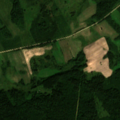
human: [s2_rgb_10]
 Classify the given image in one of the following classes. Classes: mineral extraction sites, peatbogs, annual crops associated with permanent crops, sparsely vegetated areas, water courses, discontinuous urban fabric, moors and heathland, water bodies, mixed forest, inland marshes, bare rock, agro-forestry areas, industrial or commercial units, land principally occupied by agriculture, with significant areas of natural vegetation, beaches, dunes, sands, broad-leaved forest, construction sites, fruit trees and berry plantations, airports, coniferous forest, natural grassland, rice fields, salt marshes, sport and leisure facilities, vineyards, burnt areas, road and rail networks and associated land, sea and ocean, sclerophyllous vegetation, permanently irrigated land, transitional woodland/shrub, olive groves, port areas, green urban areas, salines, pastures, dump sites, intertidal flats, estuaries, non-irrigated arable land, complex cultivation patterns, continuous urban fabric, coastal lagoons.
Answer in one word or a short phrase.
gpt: pastures, land principally occupied by agriculture, with significant areas of natural vegetation, broad-leaved forest, mixed forest, transitional woodland/shrub